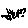
Label: moon